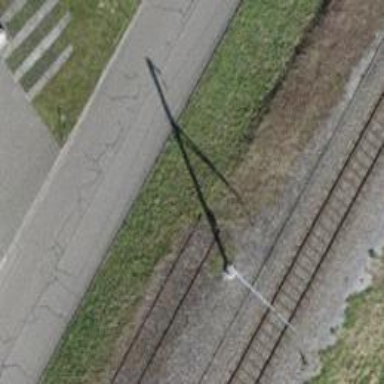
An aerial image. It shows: Disused railway spur with single track.